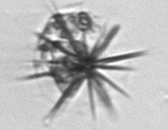
Label: Acantharia